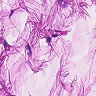
Metastatic tissue present: no